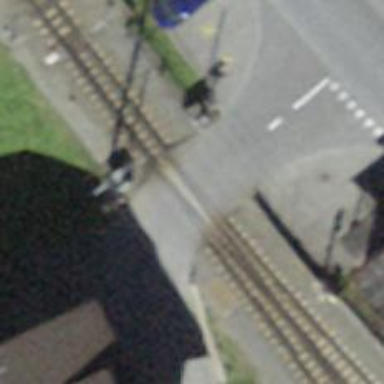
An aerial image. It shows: Railway level crossing.